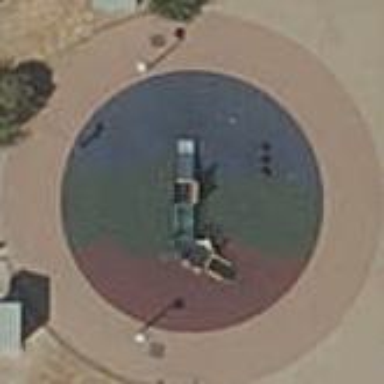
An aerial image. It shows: Playground area for leisure activities on the land.